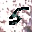
Label: 5